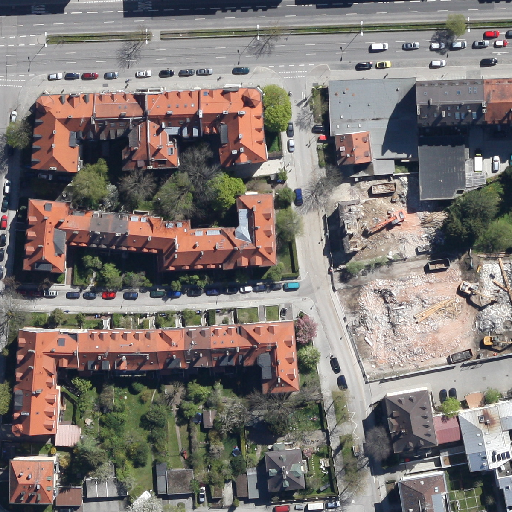
Referring expression: van in the parking area